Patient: sex F, age 86
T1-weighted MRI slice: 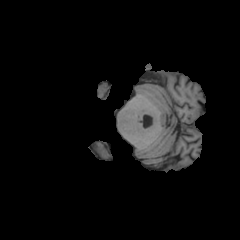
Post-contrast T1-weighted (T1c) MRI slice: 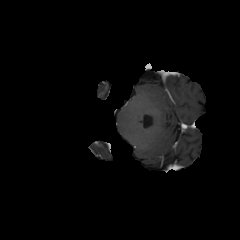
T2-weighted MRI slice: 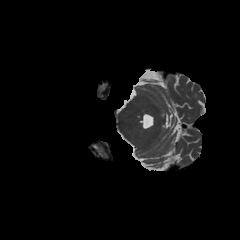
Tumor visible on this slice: no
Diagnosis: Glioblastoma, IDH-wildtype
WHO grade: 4